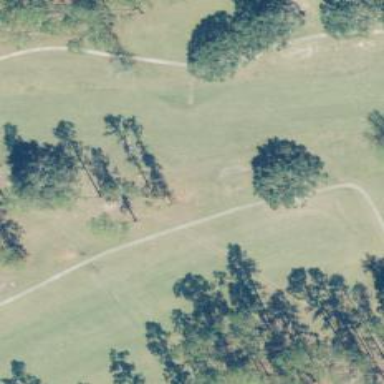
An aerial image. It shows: Golf hole.